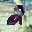
Label: 2